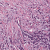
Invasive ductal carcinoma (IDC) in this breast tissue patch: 1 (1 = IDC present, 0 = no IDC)